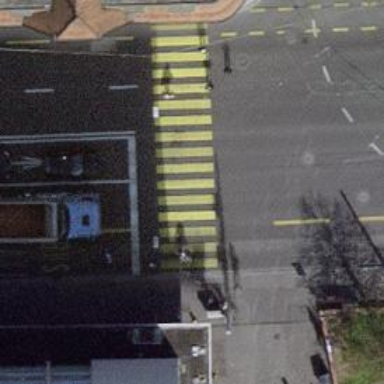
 there is bus lane and shared bus and cycle lane."